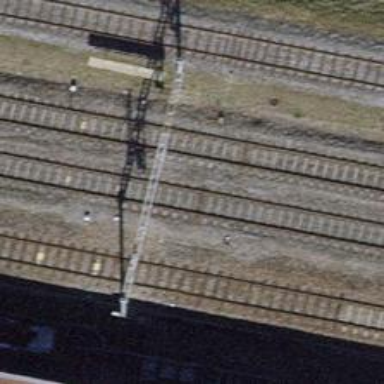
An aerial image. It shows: Railway signal.